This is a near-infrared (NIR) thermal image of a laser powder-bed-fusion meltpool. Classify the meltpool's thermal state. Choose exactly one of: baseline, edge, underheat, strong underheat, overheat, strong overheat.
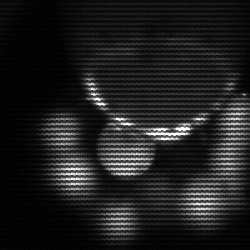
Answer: edge